Question:
On the bottom of the container where it says Statistic, what kind of box is that. I am using JFrame and would like to duplicate that.
Thanks
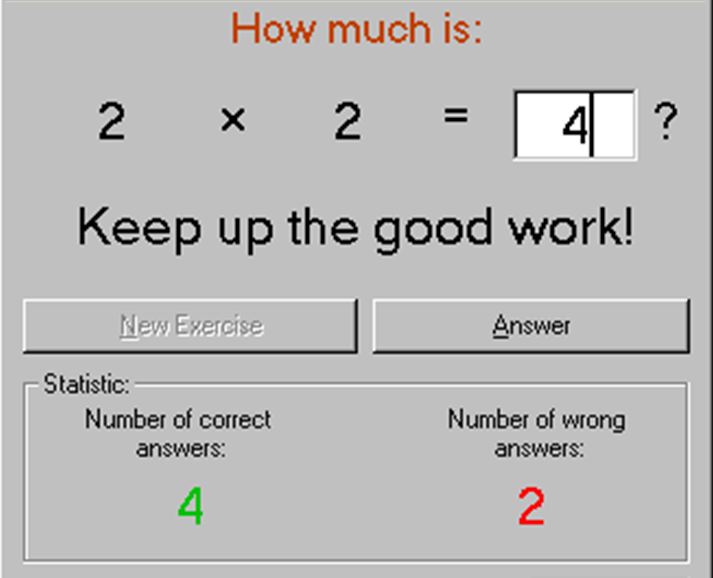
Answer: The container you're seeing is a 'JPanel'. Followed by adding a border to it. You can add a border with text, by doing.
'''
// panel is a JPanel
panel.setBorder(BorderFactory.createTitledBorder("Title"));
'''
You can read more about it on the <URL> there is even a lot of examples, showing the various borders, etc.
There is even a <URL> you can get from the Java Docs.